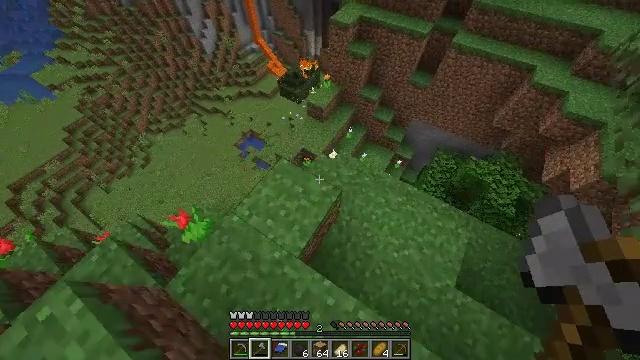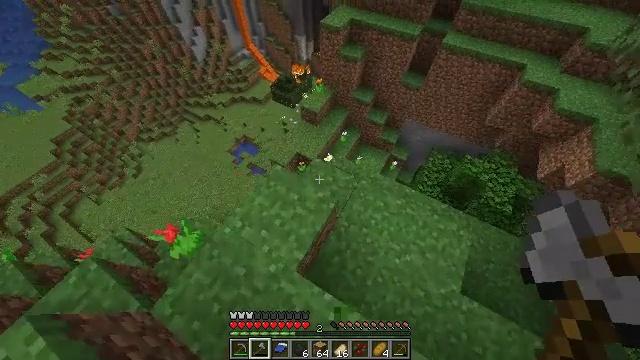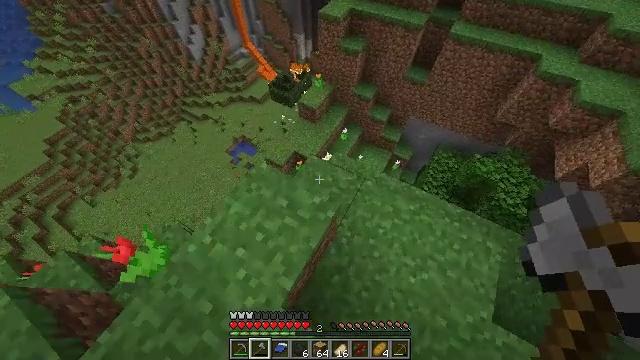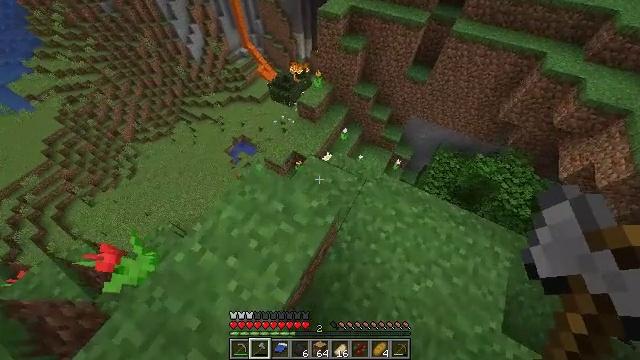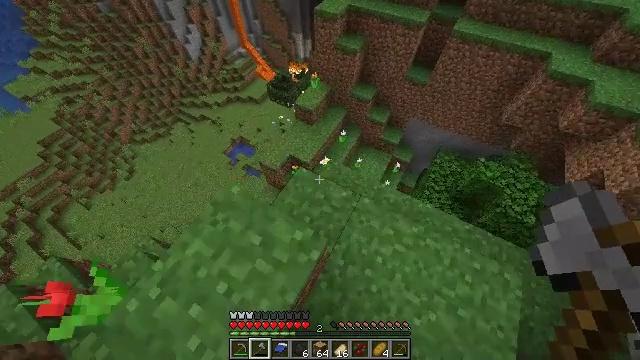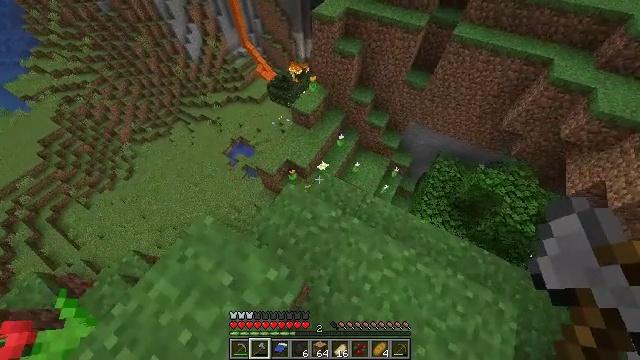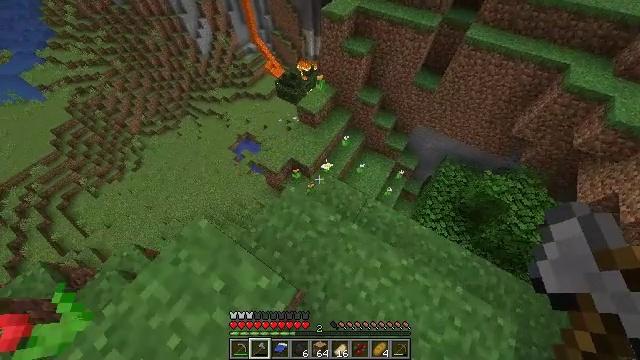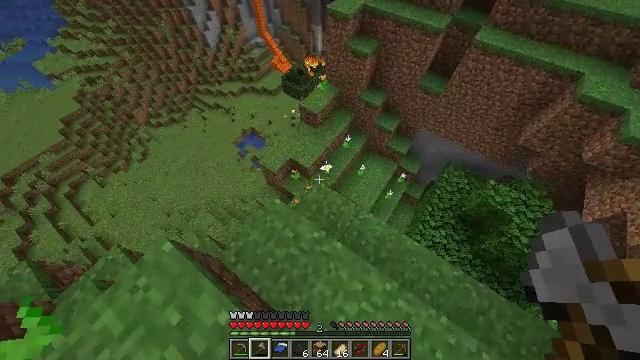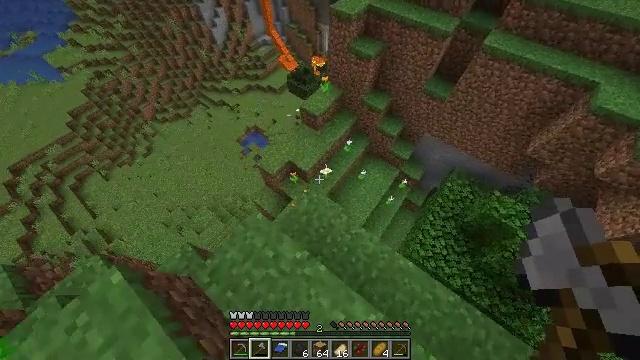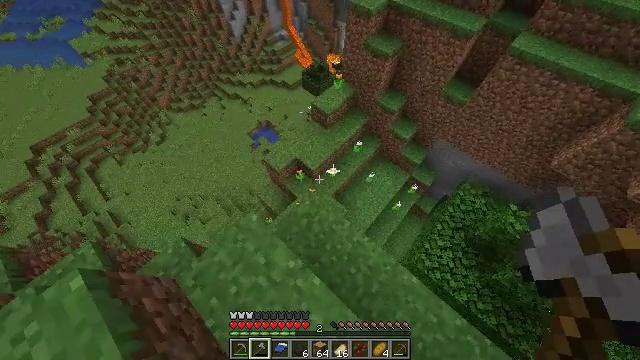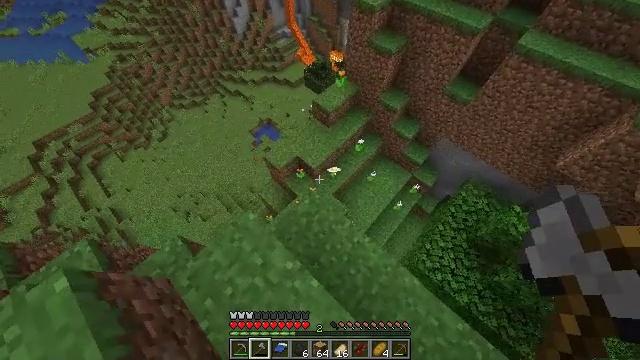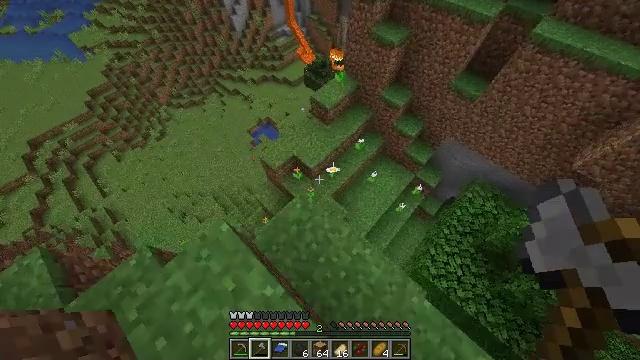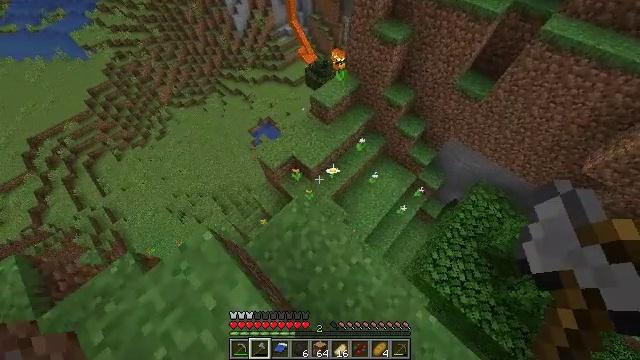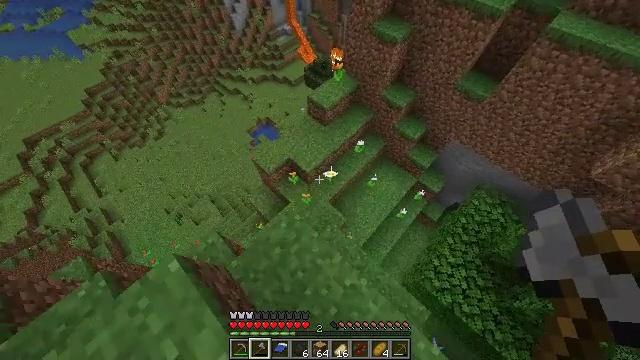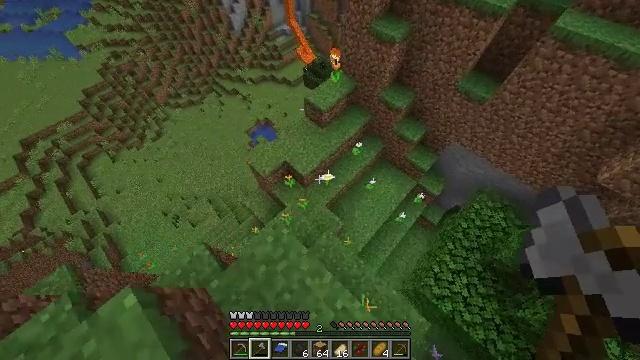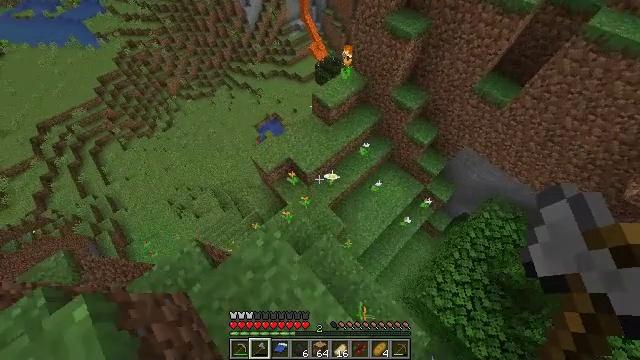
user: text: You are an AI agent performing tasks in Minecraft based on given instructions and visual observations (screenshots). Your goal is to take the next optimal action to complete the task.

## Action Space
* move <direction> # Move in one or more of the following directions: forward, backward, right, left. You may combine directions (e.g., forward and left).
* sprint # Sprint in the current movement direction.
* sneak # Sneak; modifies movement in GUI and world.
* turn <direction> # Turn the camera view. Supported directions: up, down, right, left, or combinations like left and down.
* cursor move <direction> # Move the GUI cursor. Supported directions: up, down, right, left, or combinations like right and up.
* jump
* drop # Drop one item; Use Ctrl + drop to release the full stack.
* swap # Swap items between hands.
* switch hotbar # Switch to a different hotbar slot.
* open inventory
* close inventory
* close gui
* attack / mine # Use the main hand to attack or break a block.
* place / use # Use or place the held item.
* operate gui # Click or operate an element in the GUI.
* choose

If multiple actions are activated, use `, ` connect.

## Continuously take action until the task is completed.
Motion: motion action
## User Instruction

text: Gather grass block for landscaping.
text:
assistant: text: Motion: move forward and move right, turn right
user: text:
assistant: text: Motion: move forward and move right
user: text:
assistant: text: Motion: move forward and move right
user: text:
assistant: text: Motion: move forward and move right
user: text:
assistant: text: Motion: move forward and move right
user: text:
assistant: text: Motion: move forward and move right, turn left
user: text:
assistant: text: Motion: move forward and move right, turn left
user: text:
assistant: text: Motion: move forward, turn left
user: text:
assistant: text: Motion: move forward, turn left
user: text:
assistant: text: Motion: move forward
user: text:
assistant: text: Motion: move forward
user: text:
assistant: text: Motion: move forward
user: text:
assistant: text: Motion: move forward and move right
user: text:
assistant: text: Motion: move forward and move right
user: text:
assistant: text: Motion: move forward and move right, turn left
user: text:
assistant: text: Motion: move forward and move left, turn left
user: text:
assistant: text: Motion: move forward and move left
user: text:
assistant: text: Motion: move forward and move left, jump
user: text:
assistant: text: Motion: move forward, turn right and up, jump
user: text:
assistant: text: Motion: move forward, jump
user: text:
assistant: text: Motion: move forward, jump
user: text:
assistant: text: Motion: move forward, jump
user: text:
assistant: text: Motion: move forward, jump
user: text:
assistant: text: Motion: move forward, jump
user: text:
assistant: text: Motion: move forward, jump
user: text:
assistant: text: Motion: move forward, turn right and up
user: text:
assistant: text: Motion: move forward, turn right
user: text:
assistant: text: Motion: move forward, turn right and down
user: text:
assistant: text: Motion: move forward, turn right and down
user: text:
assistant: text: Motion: move forward, turn right and down